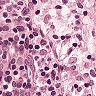
Metastatic tissue present: no